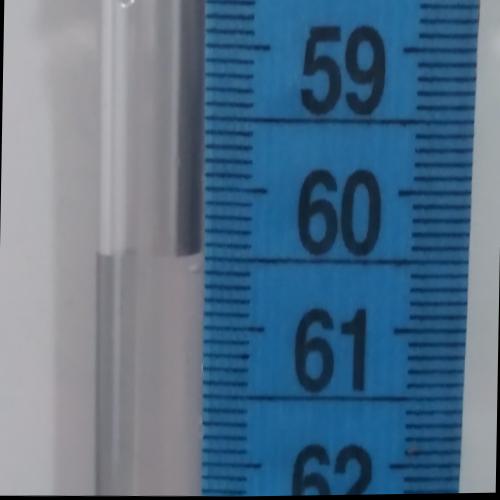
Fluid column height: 60.5 cm